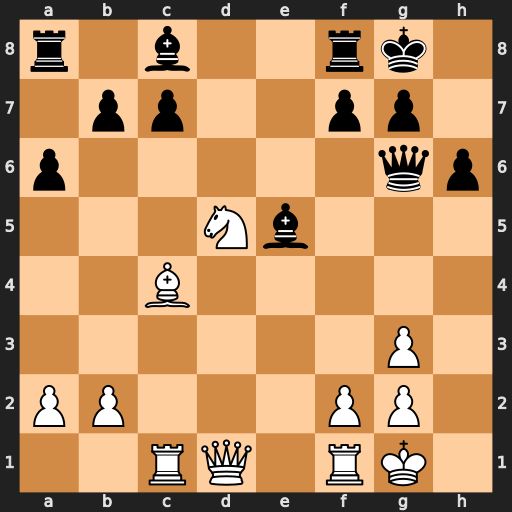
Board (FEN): r1b2rk1/1pp2pp1/p5qp/3Nb3/2B5/6P1/PP3PP1/2RQ1RK1
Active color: w
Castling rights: -
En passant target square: -
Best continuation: Ne7+ Kh8 Nxg6+